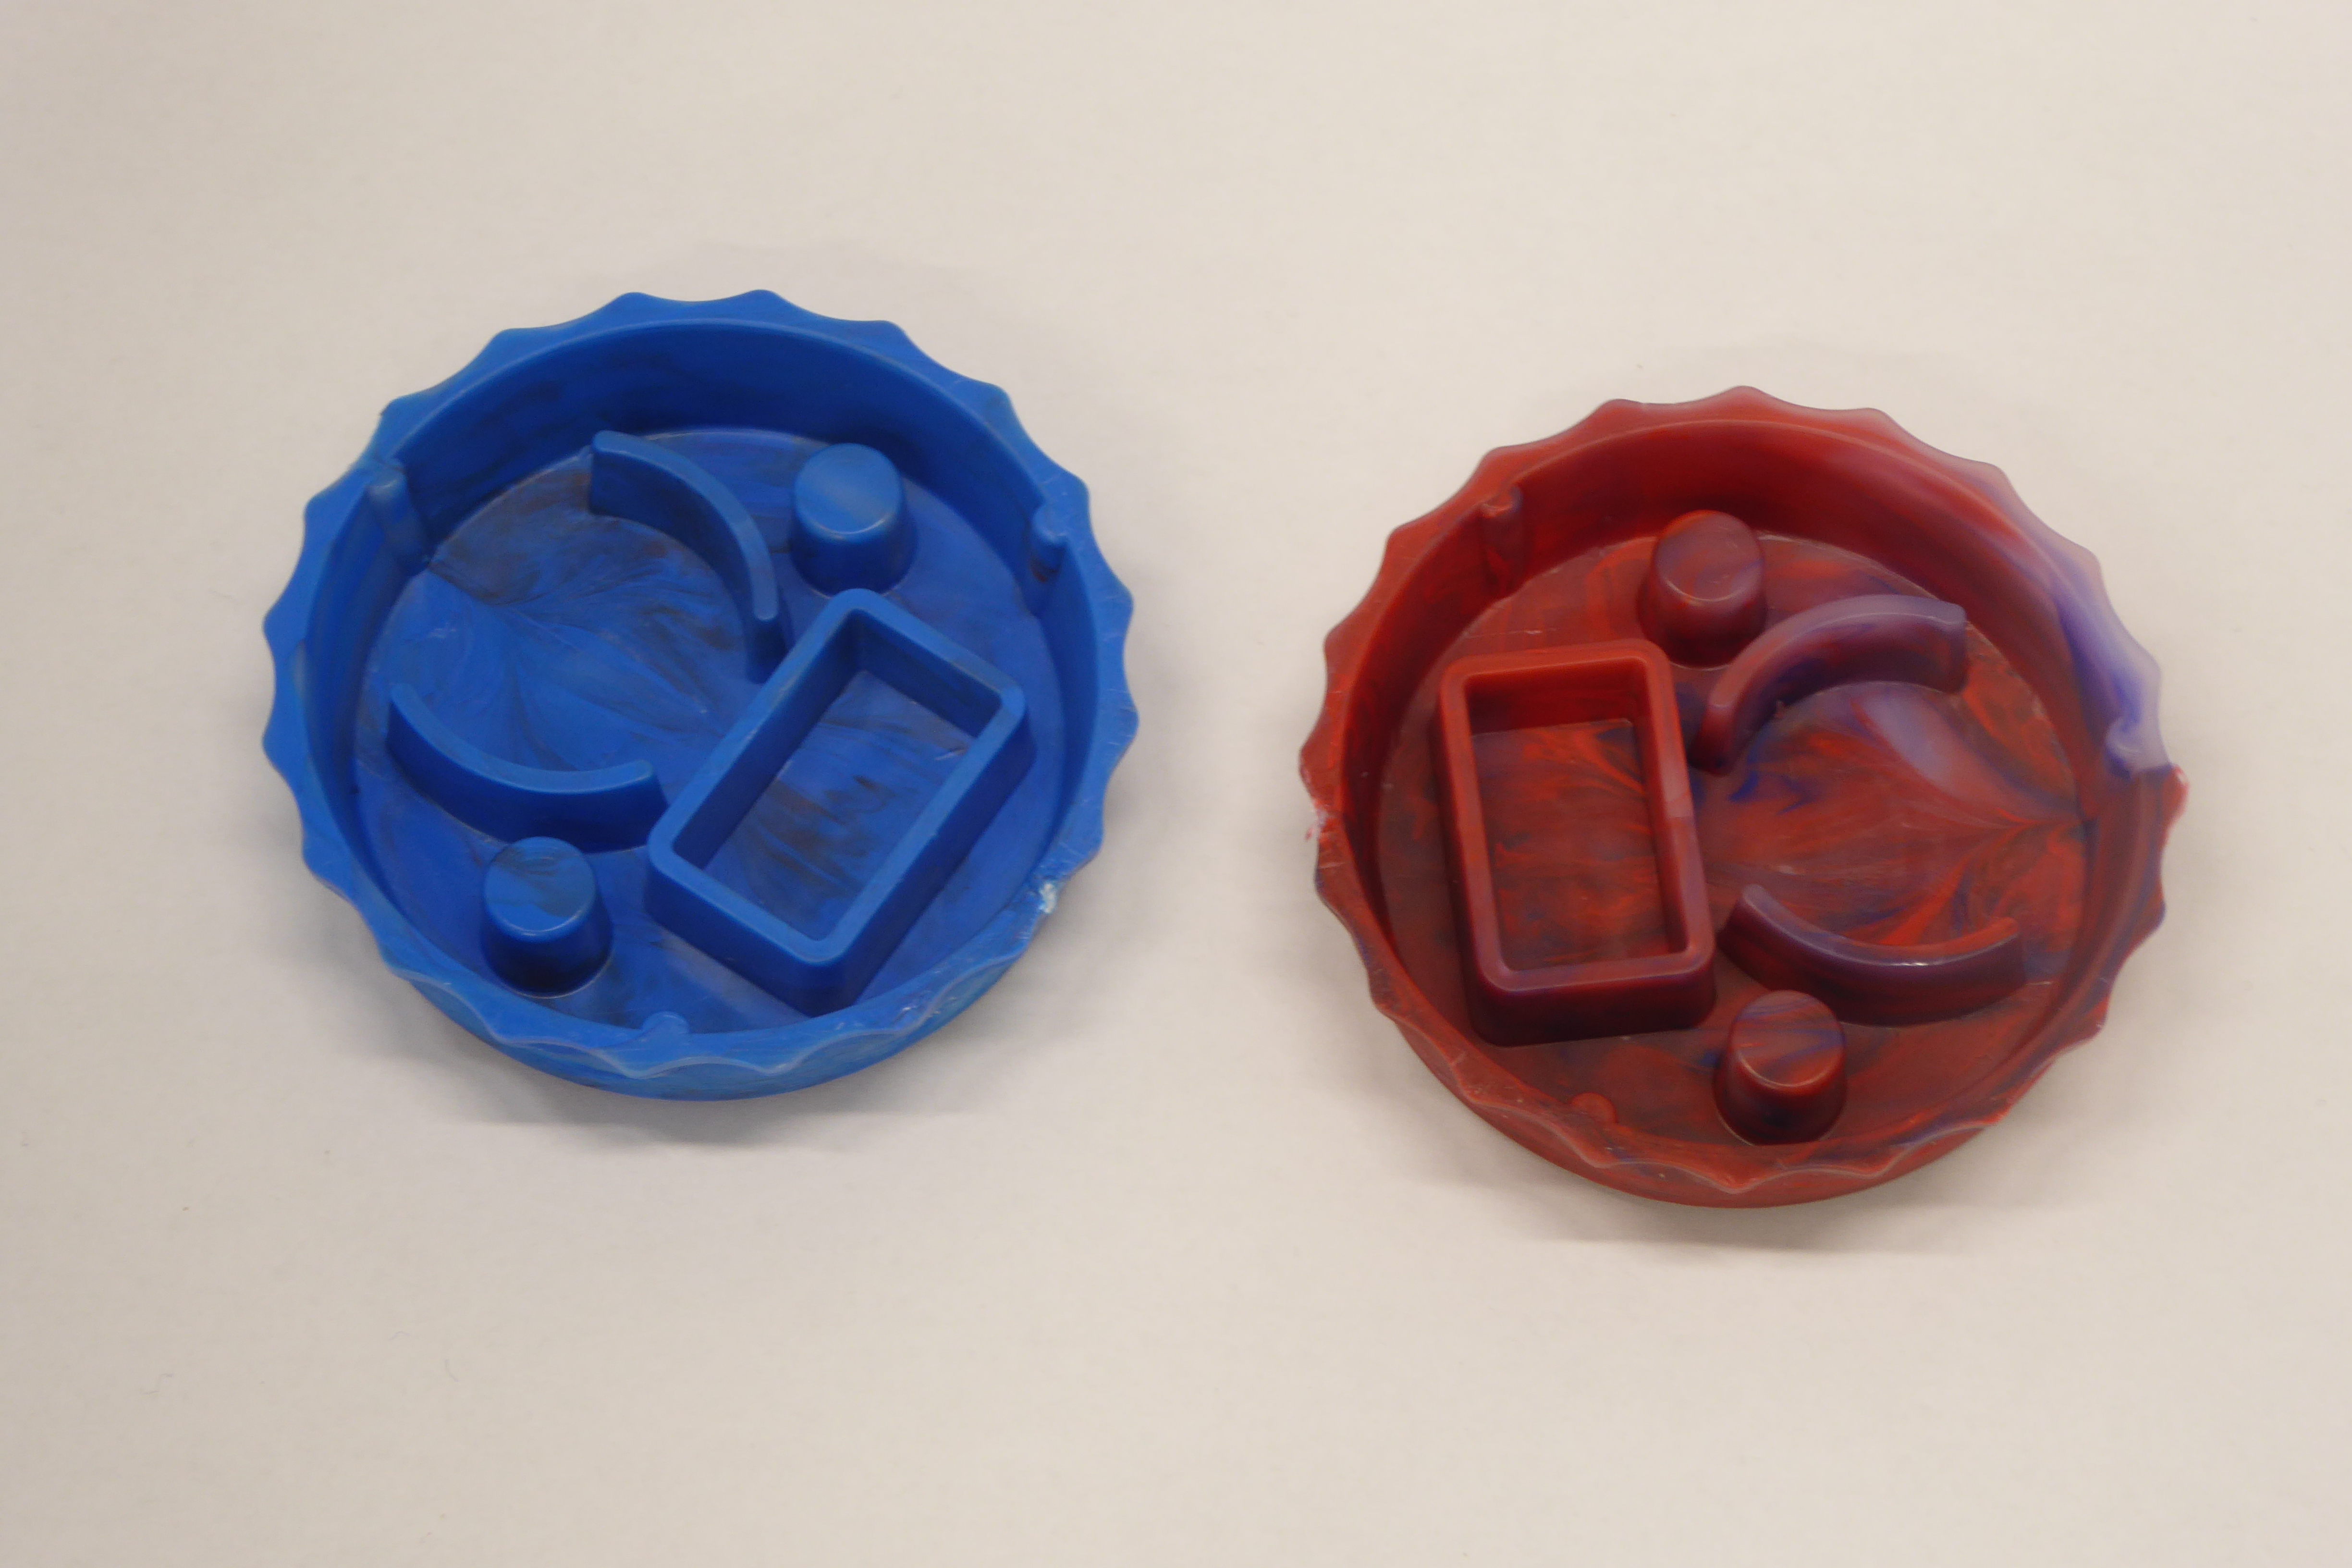
Label: Bottle Opener - Cover